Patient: sex M, age 65
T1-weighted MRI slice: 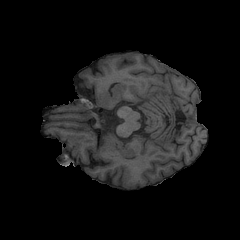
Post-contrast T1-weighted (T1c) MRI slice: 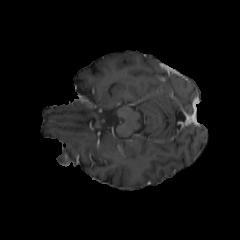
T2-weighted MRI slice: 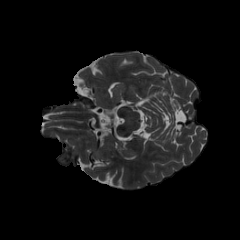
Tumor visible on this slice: yes
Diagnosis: Glioblastoma, IDH-wildtype
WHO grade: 4